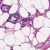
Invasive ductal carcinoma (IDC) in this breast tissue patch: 0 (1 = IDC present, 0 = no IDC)